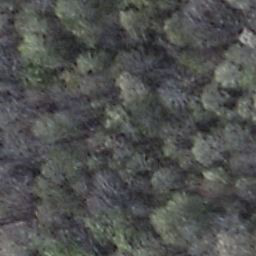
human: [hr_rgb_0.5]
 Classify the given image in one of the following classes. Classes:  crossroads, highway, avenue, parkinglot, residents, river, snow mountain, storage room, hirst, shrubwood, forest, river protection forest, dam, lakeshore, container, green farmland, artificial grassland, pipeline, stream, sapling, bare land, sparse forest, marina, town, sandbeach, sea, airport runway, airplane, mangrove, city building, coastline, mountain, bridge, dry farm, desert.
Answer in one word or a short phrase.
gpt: shrubwood